五年级 · 计数
（12 分）下面是某市 2022 年 4 月 1 日至 4 月 7 日每天最高气温和最低气温的统计表。请根据表中的数据完成折线统计图, 再回答问题。

| 气项目 <br> 日期 | 4 月 <br> 1 日 | 4月 <br> 2 日 | 4月 <br> 3 日 | 4 月 <br> 4 日 | 4 月 <br> 5 日 | 4 月 <br> 6 日 | 4月 <br> 7日 |
| :--- | :--- | :--- | :--- | :--- | :--- | :--- | :--- |
| 最高气温 | 18 | 20 | 12 | 18 | 27 | 25 | 23 |
| 最低气温 | 9 | 7 | 8 | 5 | 10 | 15 | 14 |

(1) 根据表中数据, 完成复式折线统计图。

某市最高气温和最低气温统计图

(2) 这几天中 4 月日的温差最大, 4 月日的温差最小。(3) 这几天的最低气温呈什么变化趋势?
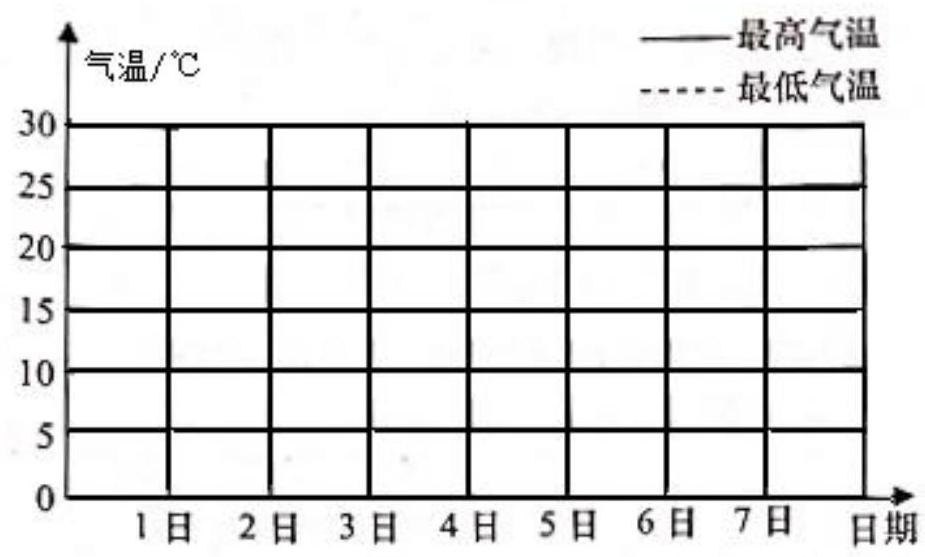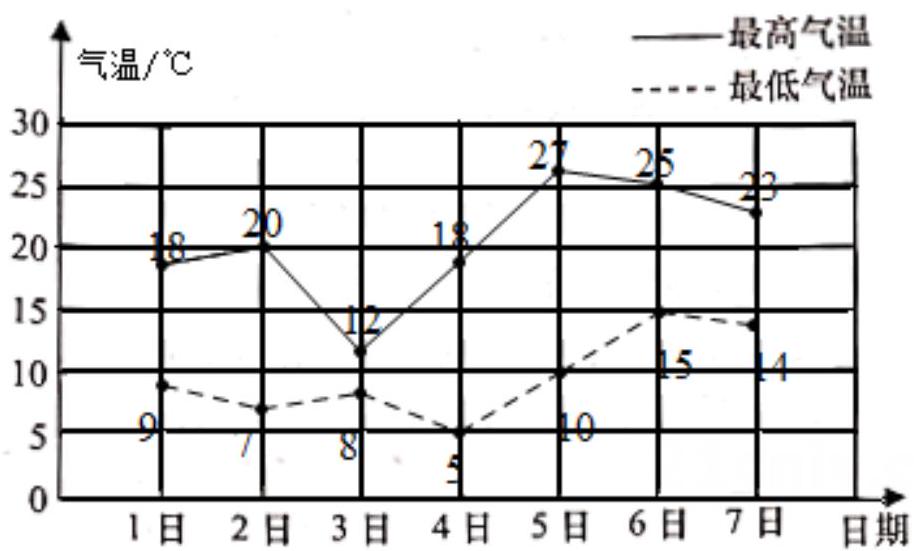
答案: （1） 解:某市最高气温和最低气温统计图(2) $5 ; 3$（3）答：这几天的最低气温呈上升趋势。